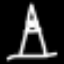
Label: The Eiffel Tower